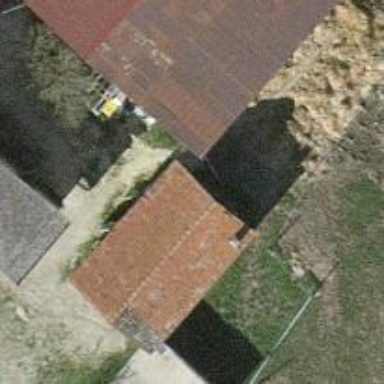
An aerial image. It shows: Simple and straightforward house.